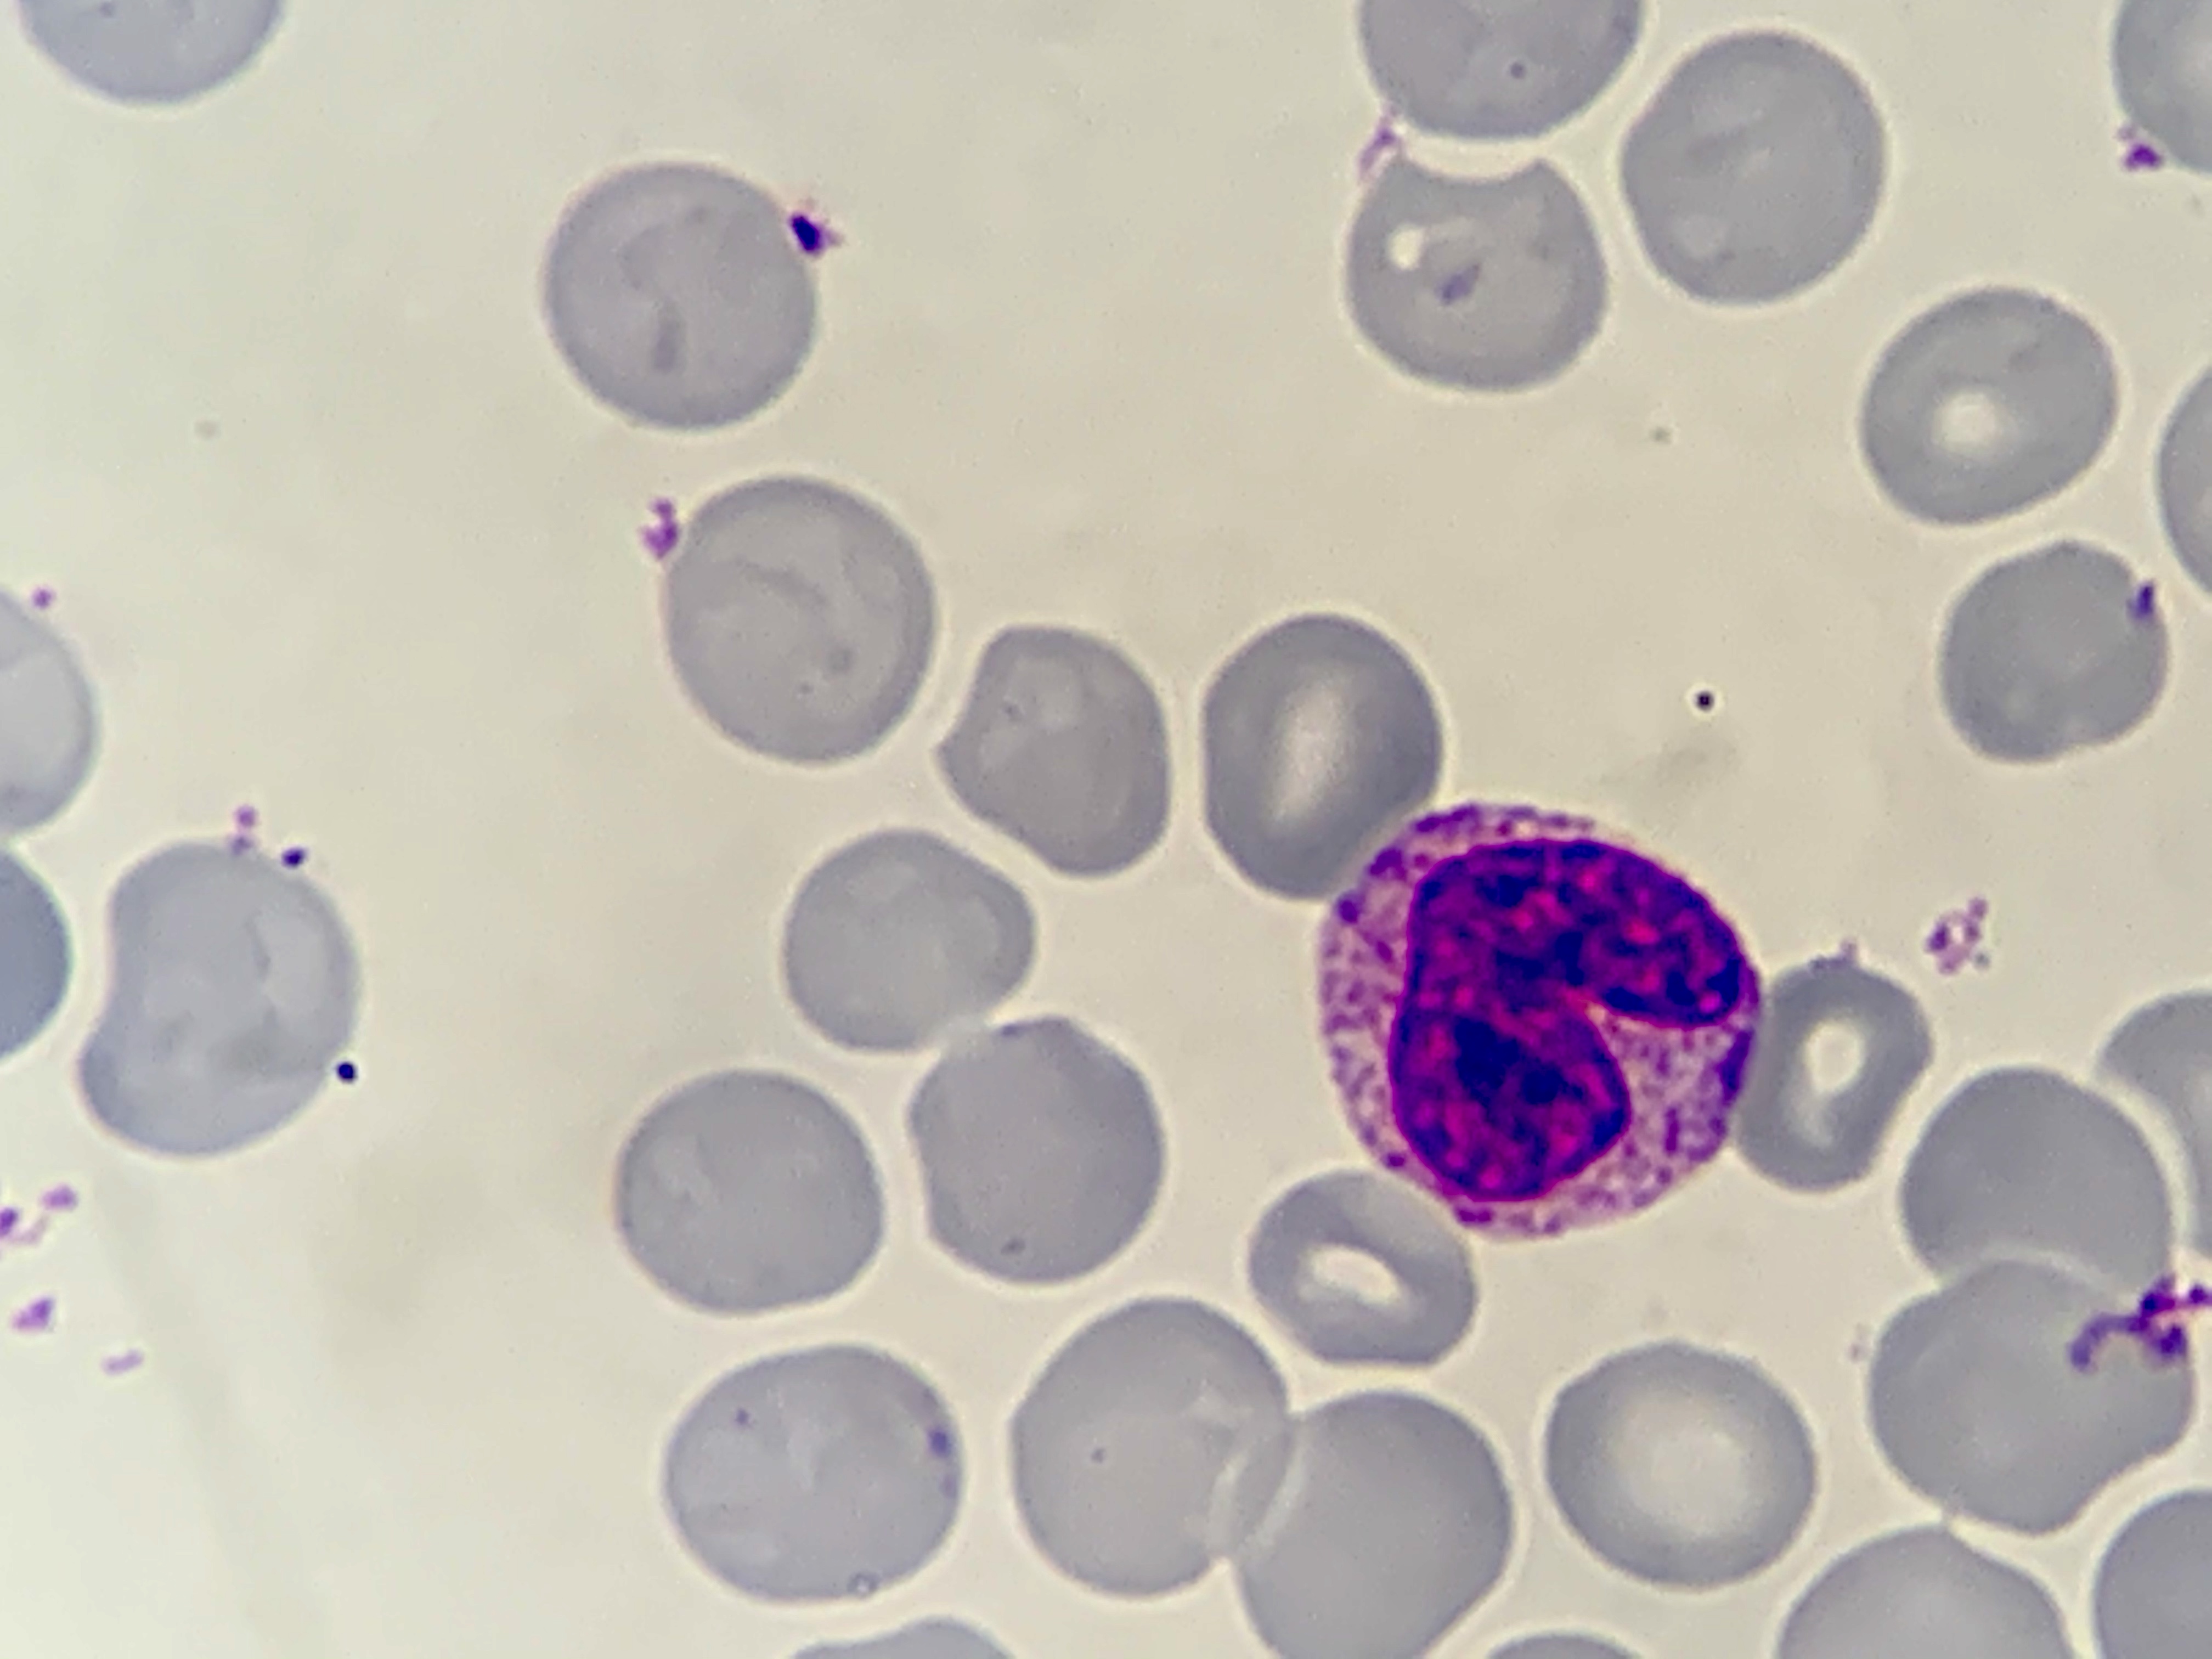
Cell type: BAND CELLS